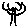
Label: tree